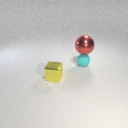
small cyan rubber sphere to the right of small yellow metal cube